Question: it's possible to do this ExpandableListView and how please??!

thanks a lot
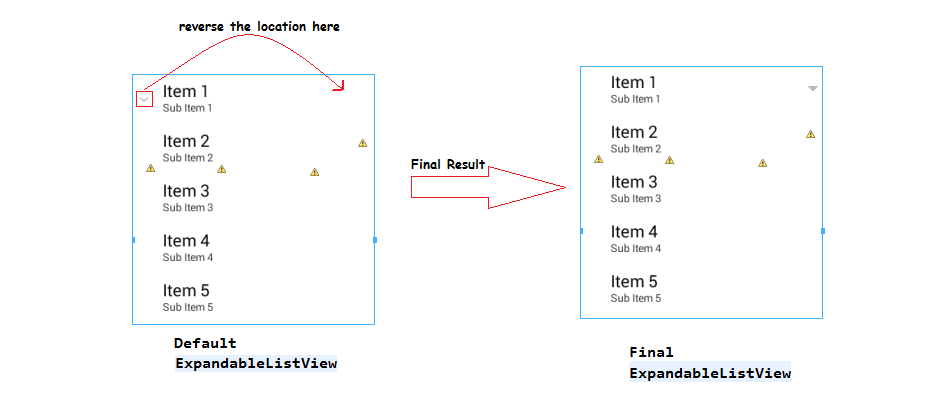
Answer: We can set custom groupindicators, we can set like this:
'''
expListView.setGroupIndicator(getResources().getDrawable(
R.drawable.group));
'''